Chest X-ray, PA view. Patient: 49 years old, sex F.
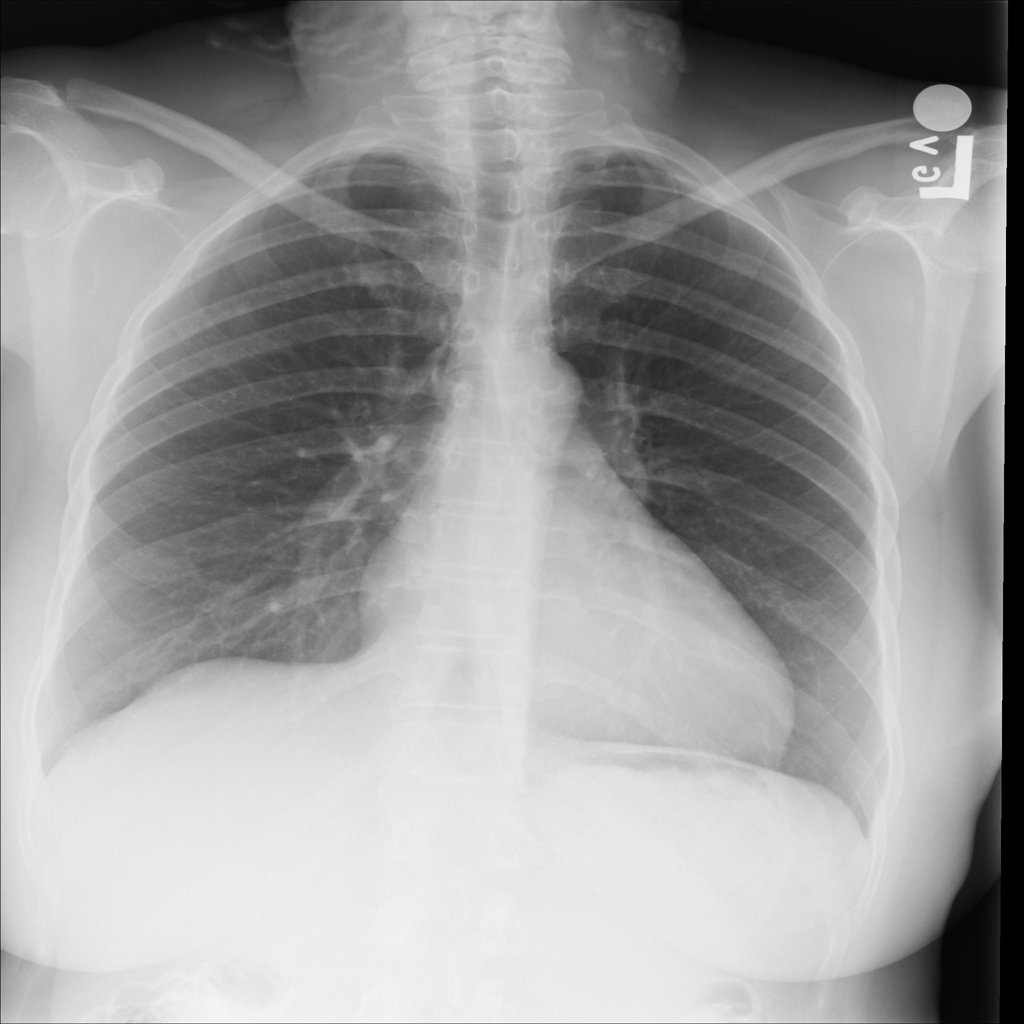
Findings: Cardiomegaly